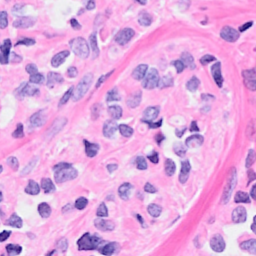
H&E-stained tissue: Breast